Question: I am using Radio buttons as tab in my application.
I have loaded images for it, but they are aligning towards left side. how to make them align at center.

This is how my XML file looks
'''
<?xml version="1.0" encoding="utf-8"?>
<TabHost xmlns:android="http://schemas.android.com/apk/res/android"
android:id="@android:id/tabhost"
android:layout_width="fill_parent"
android:layout_height="fill_parent">
<LinearLayout android:orientation="vertical"
android:layout_width="fill_parent"
android:layout_height="fill_parent">
<FrameLayout android:id="@android:id/tabcontent"
android:layout_width="fill_parent"
android:layout_height="wrap_content"
android:layout_weight="1"
android:padding="20dip"
android:background="#fff"/>
<RadioGroup android:layout_width="fill_parent"
android:layout_height="wrap_content"
android:orientation="horizontal"
android:checkedButton="@+id/allcontacts"
android:id="@+id/contactgroup">
<RadioButton android:id="@+id/allcontacts"
android:layout_width="wrap_content"
android:layout_height="wrap_content"
android:layout_gravity="center"
android:layout_weight="1"/>
<RadioButton
android:id="@+id/categories"
android:layout_width="wrap_content"
android:layout_height="wrap_content"
android:layout_gravity="center"
android:layout_weight="1"/>
<RadioButton android:id="@+id/favourites"
android:layout_width="wrap_content"
android:layout_height="wrap_content"
android:layout_gravity="center"
android:layout_weight="1" />
</RadioGroup>
<TabWidget android:id="@android:id/tabs"
android:layout_width="fill_parent"
android:layout_height="wrap_content"
android:layout_weight="0" android:visibility="gone" />
</LinearLayout>
</TabHost>
'''
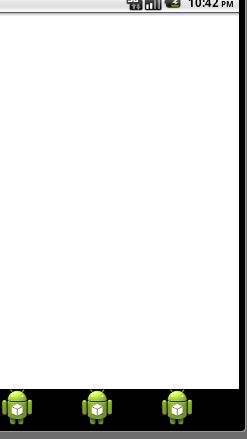
Answer: Try 'android:gravity="center"' in the xml for each RadioButton.
I see you're wrap_content, so theoretically that shouldn't do anything, but it looks like the icons are evenly divided, maybe the RadioGroup divides the space evenly so using android:gravity will have an effect.
Worth a shot I guess.
Try this:
'''
<RadioButton android:id="@+id/allcontacts"
android:layout_width="0dp"
android:layout_height="wrap_content"
android:layout_gravity="center"
android:marginLeft="20dp"
android:gravity="center"
android:layout_weight="1"/>
'''
You will have to play with the 'android:marginLeft="20dp"' to get it properly centered, but that'll let you do what you're looking to do. I copied your layout and tested this time, so I it works! :)